Question: This is my upload script
'''
<?php
include 'core/init.php';
protect_page();
admin_page();
$fields = array('title', 'description');
foreach($_POST as $key=>$value) {
if(empty($value) && in_array($key, $fields) == true){
$errors[] = 'All fields are required';
break 1;
}
}
if(!empty($errors)){
echo output_errors($errors);
}
else{
#remove slashes from content
$title = stripslashes($_POST["title"]);
$description = stripslashes($_POST["description"]);
if(isset($_FILES["FileInput"]) && isset($_FILES["image"]) && $_FILES["FileInput"]["error"]== UPLOAD_ERR_OK)
{
############ Edit settings ##############
$UploadMainDirectory = '/center/downloads/';
$UploadImageDirectory = '/center/images/';
##########################################
//check if this is an ajax request
if (!isset($_SERVER['HTTP_X_REQUESTED_WITH'])){
die();
}
if ($_FILES["FileInput"]["size"] > 1024*1024*1024) {
die("Main file size is too big!");
}
if ($_FILES["image"]["size"] > 1*1024*1024) {
die("Image size is too big!");
}
switch(strtolower($_FILES['FileInput']['type']))
{
//allowed file types
case 'image/png':
case 'image/gif':
case 'image/jpeg':
case 'image/pjpeg':
case 'text/plain':
case 'application/x-zip-compressed':
case 'application/x-rar-compressed':
case 'application/octet-stream':
case 'application/zip':
case 'application/rar':
case 'application/x-zip':
case 'application/x-rar':
break;
default:
die('Unsupported main file!'); //output error
}
switch(strtolower($_FILES['image']['type']))
{
//allowed file types
case 'image/png':
case 'image/gif':
case 'image/jpeg':
case 'image/pjpeg':
break;
default:
die('Unsupported image file!'); //output error
}
$File_Name = strtolower($_FILES['FileInput']['name']);
$File_Ext = substr($File_Name, strrpos($File_Name, '.')); //get file extention
$Random_Number = rand(0, <PHONE>); //Random number to be added to name.
$NewFileName = $Random_Number.$File_Ext; //new file name
$ImageName = strtolower($_FILES['image']['name']);
$ImageExt = substr($ImageName, strrpos($ImageName, '.')); //get file extention
$NewImageName = $Random_Number.$ImageExt; //new file name
if(move_uploaded_file($_FILES['FileInput']['tmp_name'], $UploadMainDirectory.$NewFileName ) && move_uploaded_file($_FILES['image']['tmp_name'], $UploadImageDirectory.$NewImageName ))
{
$fields = array('type', 'name', 'description', 'file', 'image');
$upload_data = array(
'type' => $_POST['type'],
'name' => $_POST['title'],
'description' => $_POST['description'],
'file' => $NewFileName,
'image' => $NewImageName,
);
array_walk($upload_data, 'array_sanitize');
$fields = ''' . implode('', '', array_keys($upload_data)) . ''';
$data = ''' . implode('', '', $upload_data) . ''';
mysql_query("INSERT INTO 'downloads' ($fields) VALUES ($data)");
die('Success! File Uploaded.');
}else{
die('Error uploading Files!');
}
}
else
{
die('Something went wrong!');
}
}
?>
'''
My problem is that the script is not working, on 'localhost' gives me an error that says that the directory does not exist but it exists.
I've uploaded the script on my host, but even there i get the error ...
My directory looks like this

How i can fix this ?
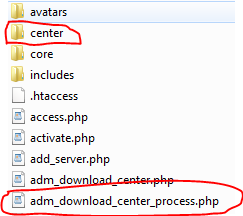
Answer: Is the above code exist in file adm_download_center_process.php and center directory also exist in same directory ??? If yes, then remove "/" before "/center/downloads/" i.e. try with only "center/downloads/" -